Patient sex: F
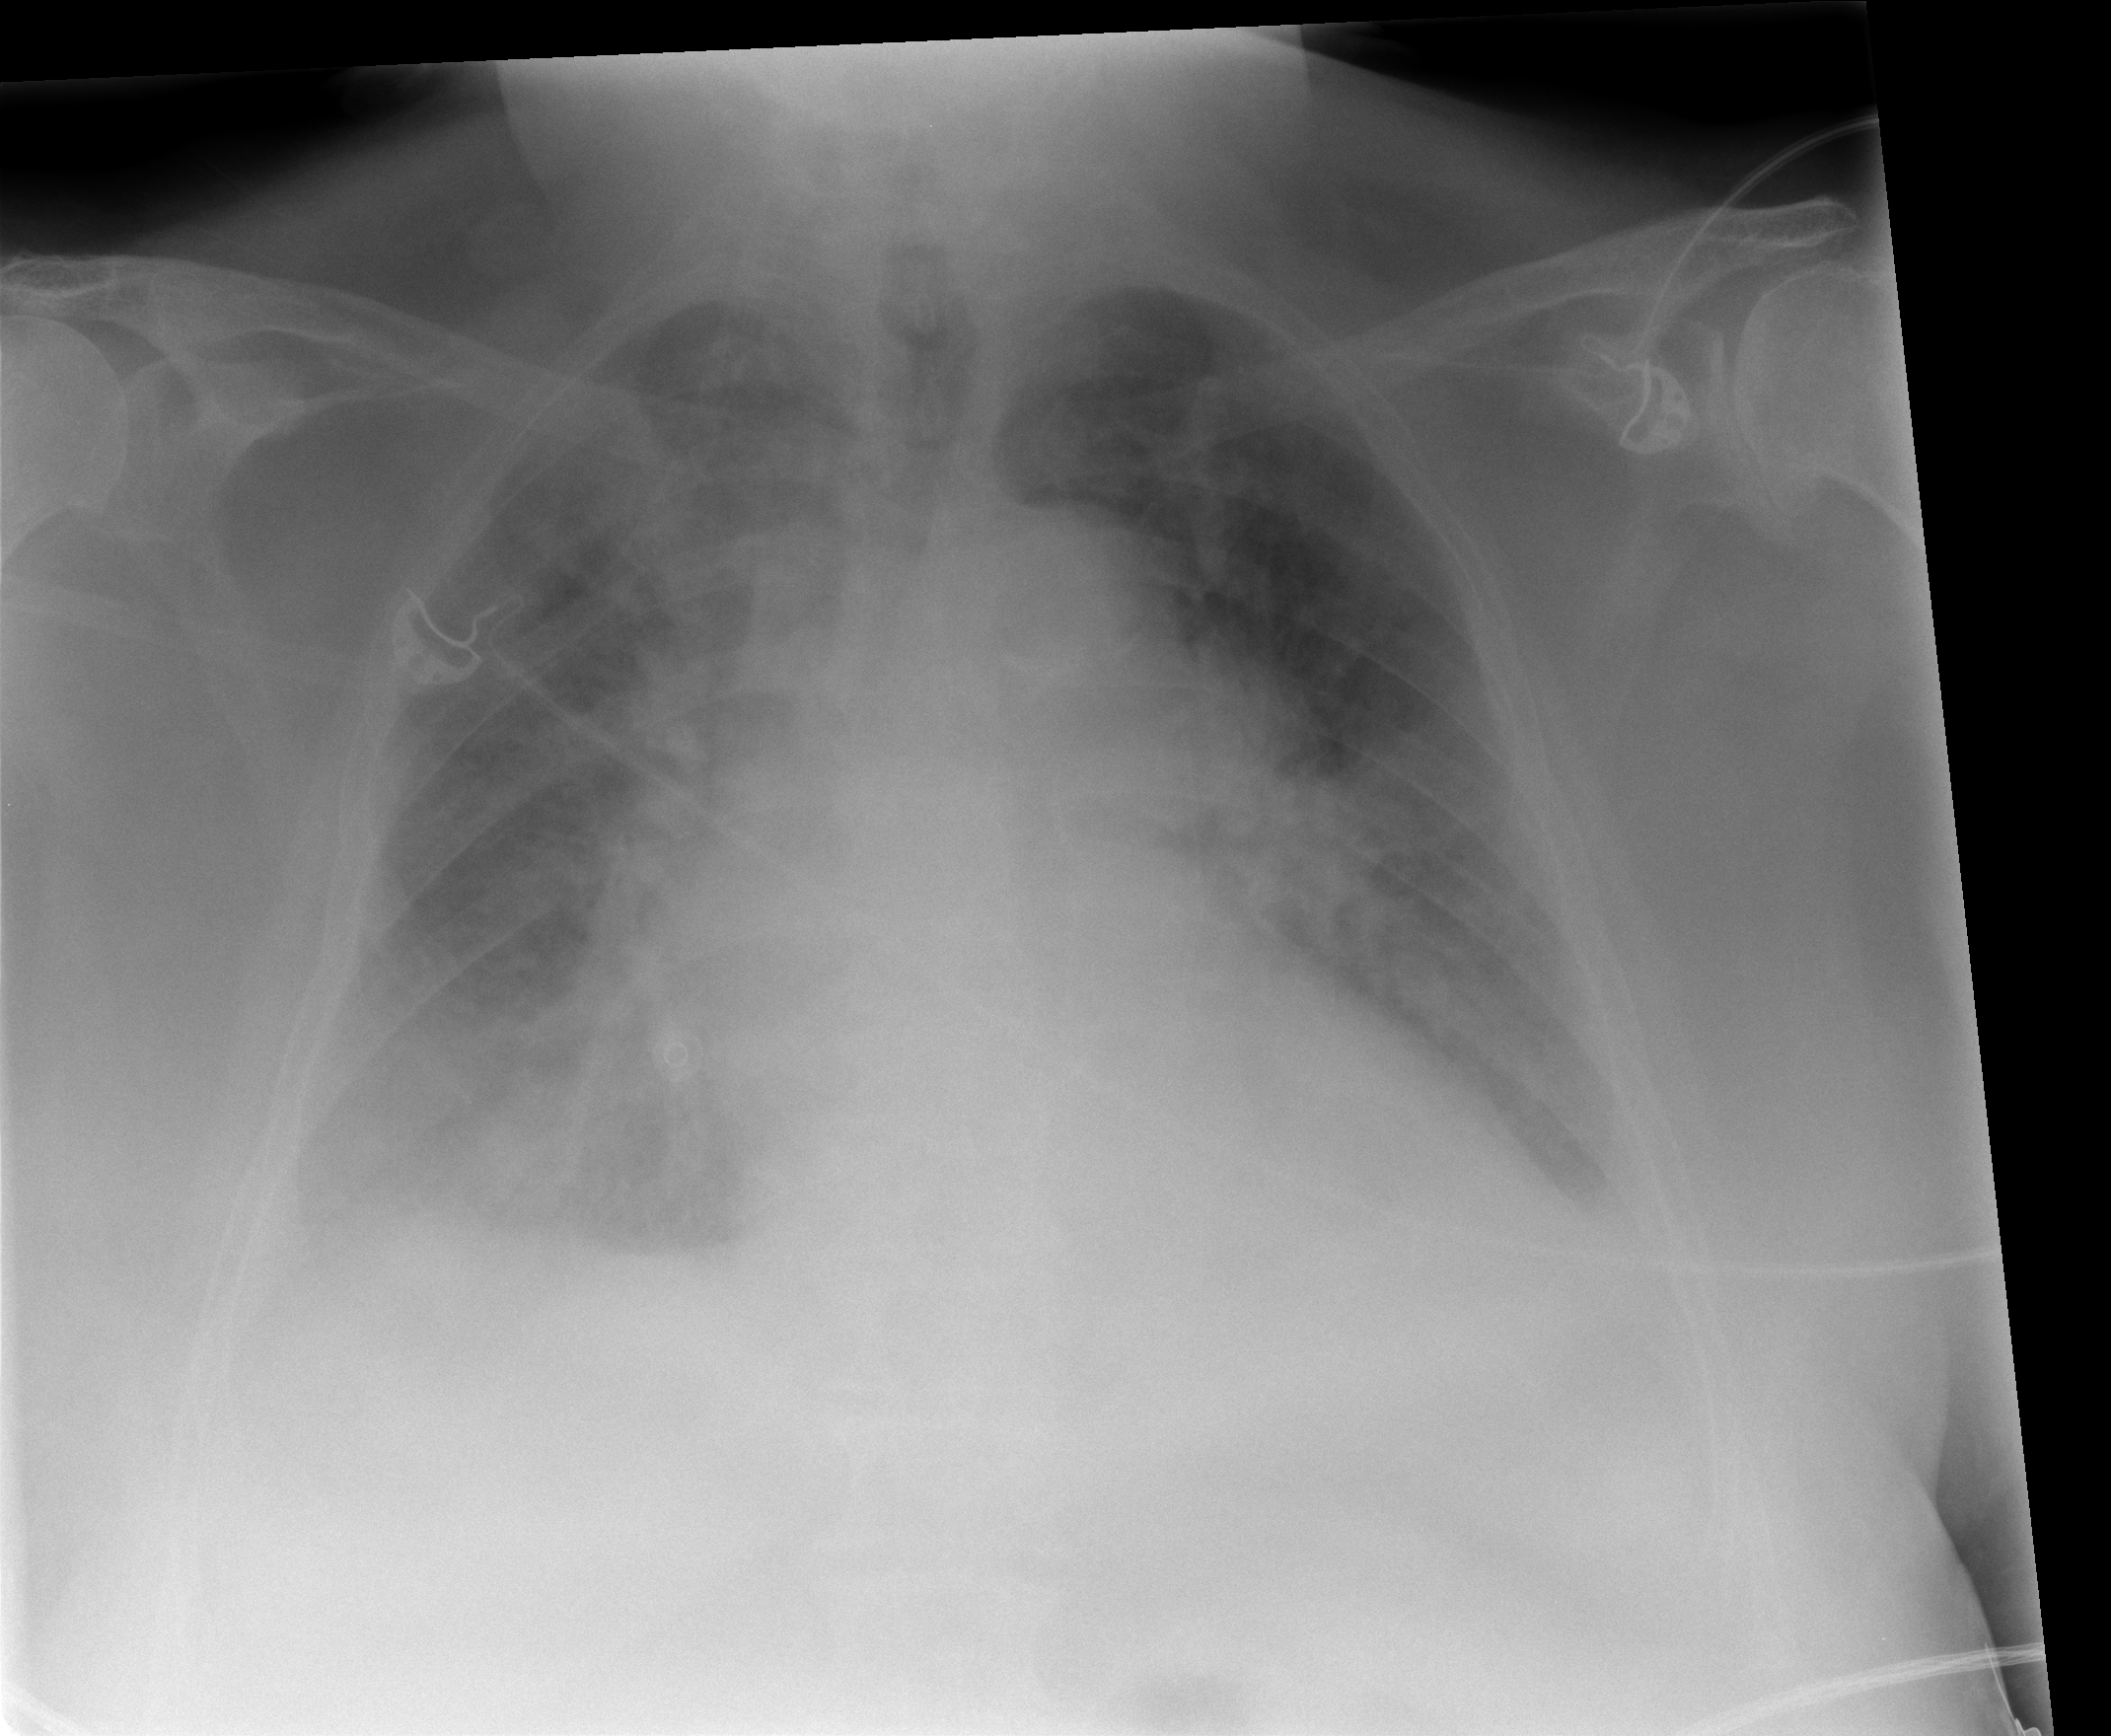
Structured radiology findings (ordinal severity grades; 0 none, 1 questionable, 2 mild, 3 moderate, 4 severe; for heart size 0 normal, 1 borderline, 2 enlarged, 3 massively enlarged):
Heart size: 2
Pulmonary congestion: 2
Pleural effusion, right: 3
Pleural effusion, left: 2
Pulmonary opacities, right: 2
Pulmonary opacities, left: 1
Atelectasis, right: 0
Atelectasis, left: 0